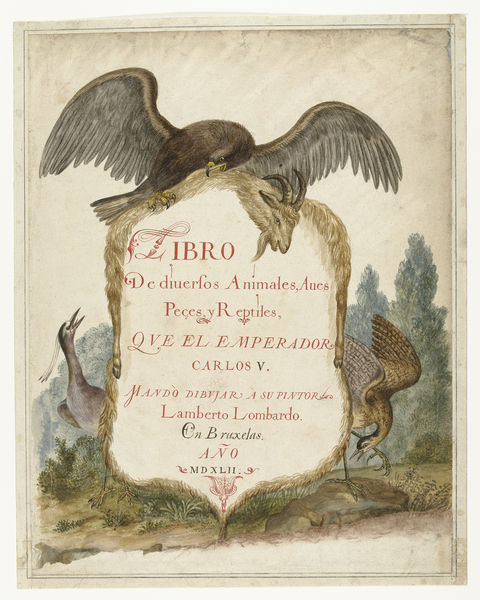
Titel: Cartouche opgehouden door een steenarend, kwak en roerdomp
Standort: Amsterdam
Institution: Rijksmuseum
Schlagwörter: rouge, gravure, aigle, peau, oiseau, lignes, encre, aquarelle, texte, cadre, chèvre, libro